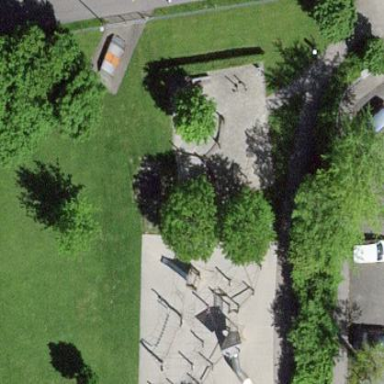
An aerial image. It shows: Playground area for leisure land.